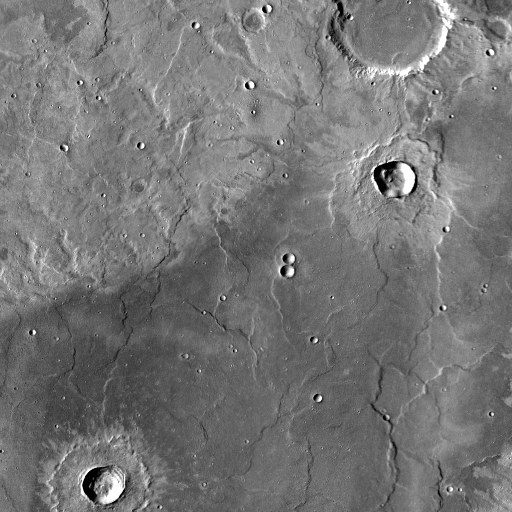
Crater classes present: Background, Other, Layered, Buried